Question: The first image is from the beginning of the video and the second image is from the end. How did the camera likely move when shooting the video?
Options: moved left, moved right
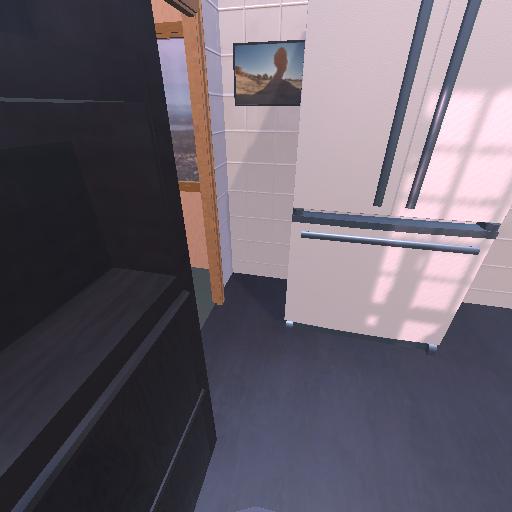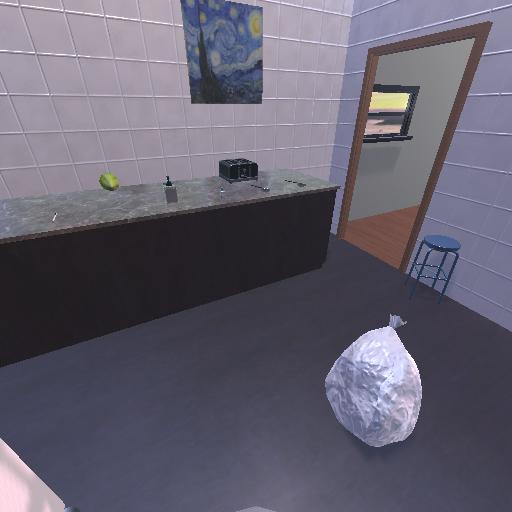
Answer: moved left